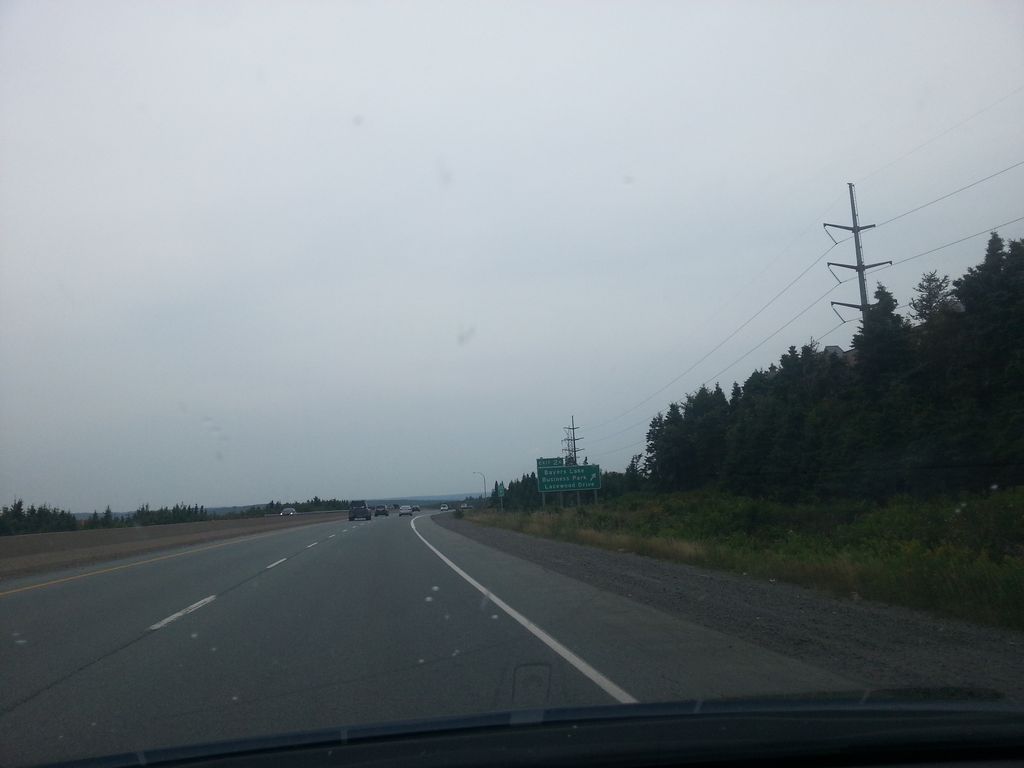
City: halifax